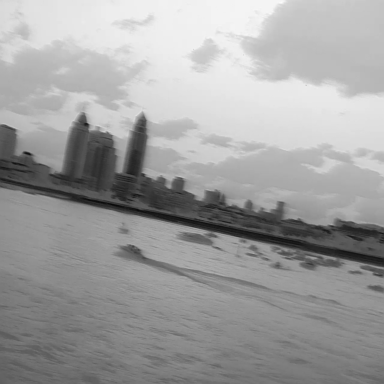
There is a canoe in the infrared image.